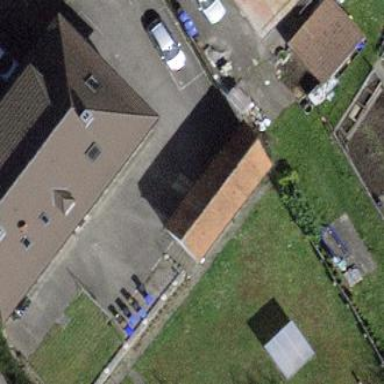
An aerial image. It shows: Shed building.